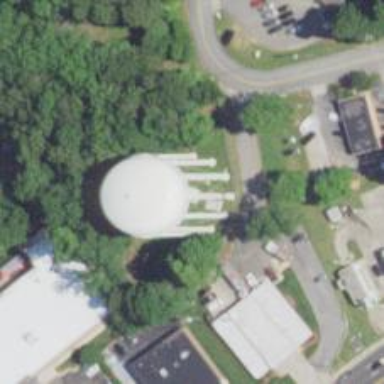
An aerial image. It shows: Water tower that is man-made.